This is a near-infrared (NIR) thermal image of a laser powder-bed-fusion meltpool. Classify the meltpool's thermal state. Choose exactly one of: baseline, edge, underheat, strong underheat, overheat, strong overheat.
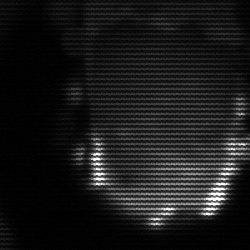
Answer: baseline